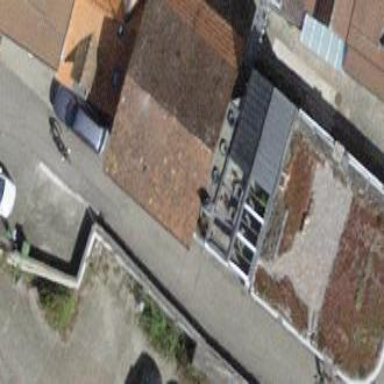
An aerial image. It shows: Building with tile roof.